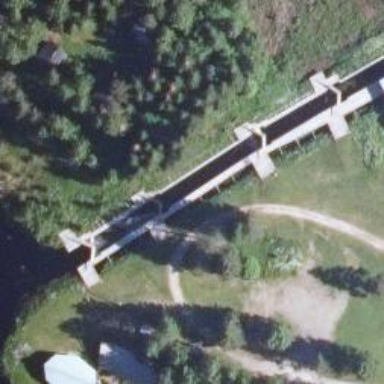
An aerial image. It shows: Lock gate along waterway.